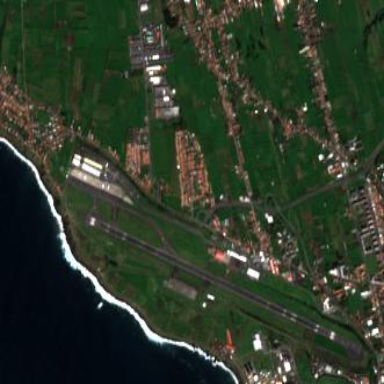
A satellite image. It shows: Area designated as runway within airport.